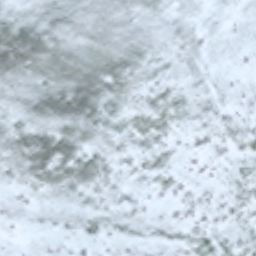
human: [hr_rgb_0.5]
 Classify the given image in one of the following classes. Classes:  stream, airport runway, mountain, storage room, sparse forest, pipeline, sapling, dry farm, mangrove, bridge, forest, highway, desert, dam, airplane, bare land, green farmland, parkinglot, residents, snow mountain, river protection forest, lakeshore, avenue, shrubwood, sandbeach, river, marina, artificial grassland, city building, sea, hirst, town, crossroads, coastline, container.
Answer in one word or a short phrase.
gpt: snow mountain